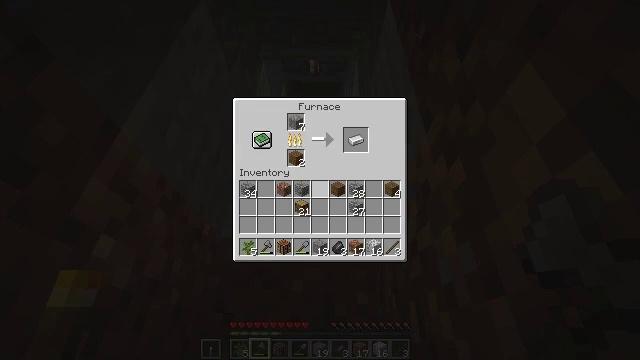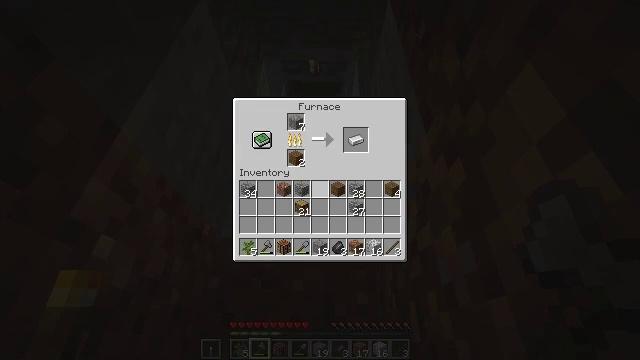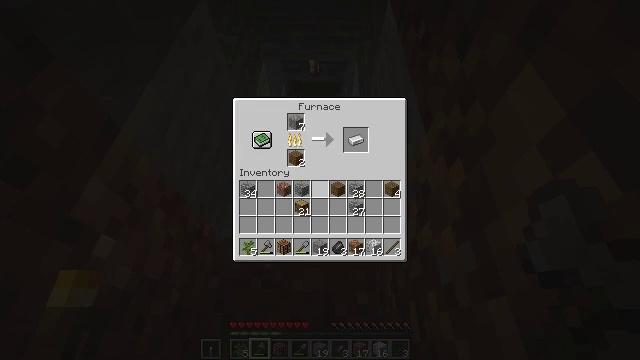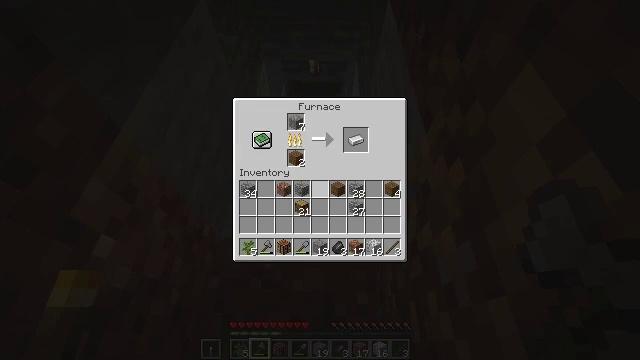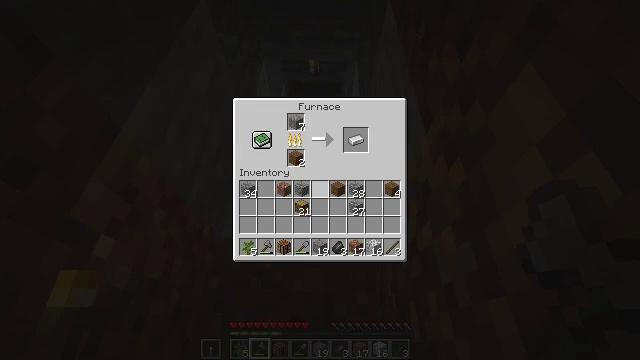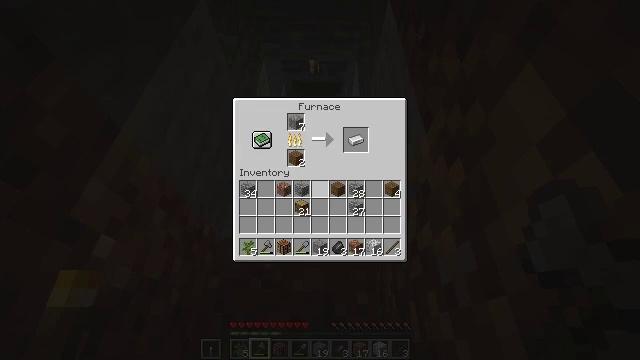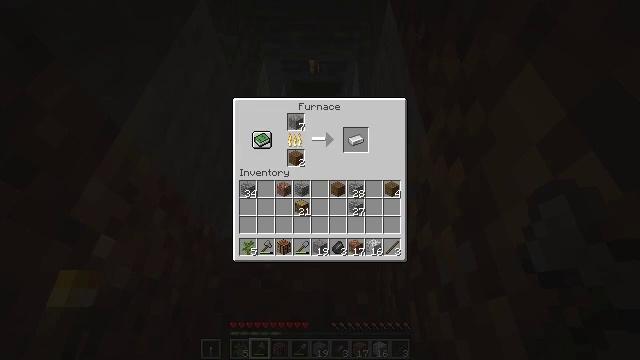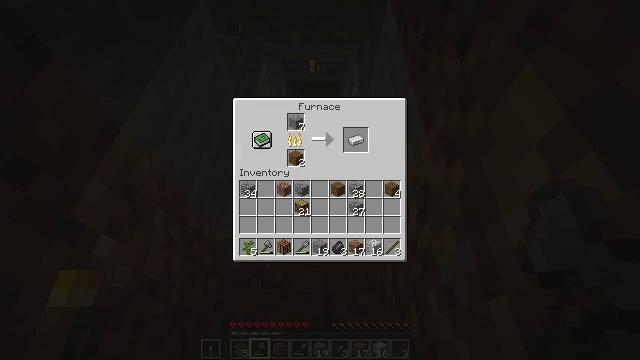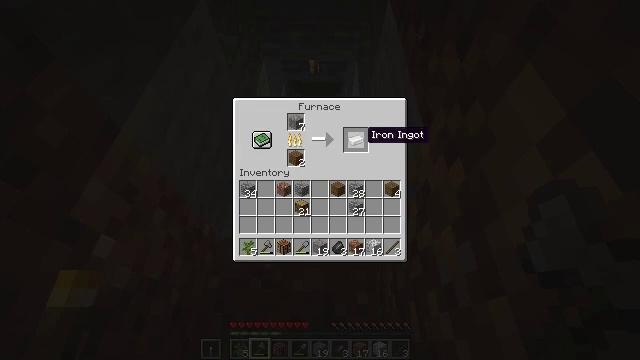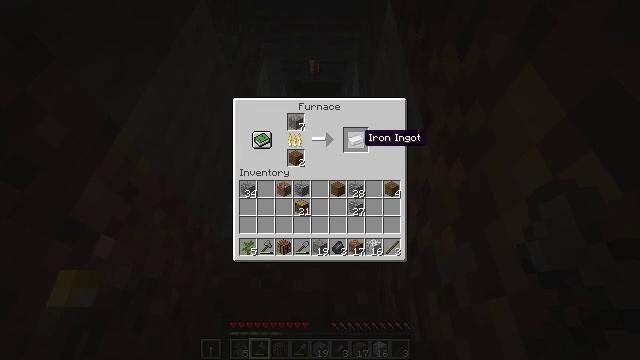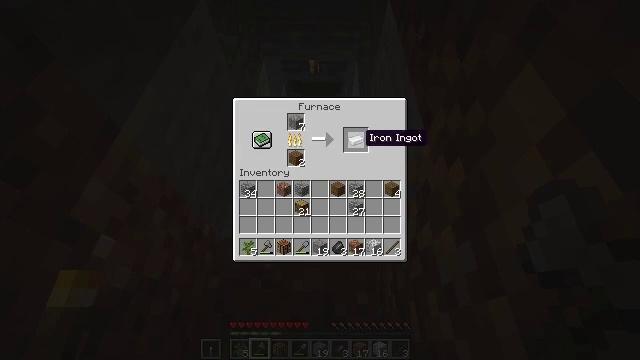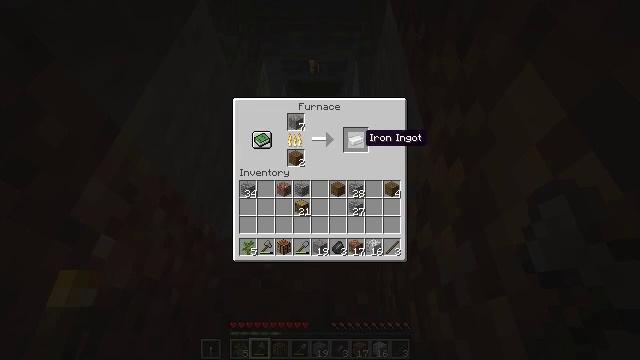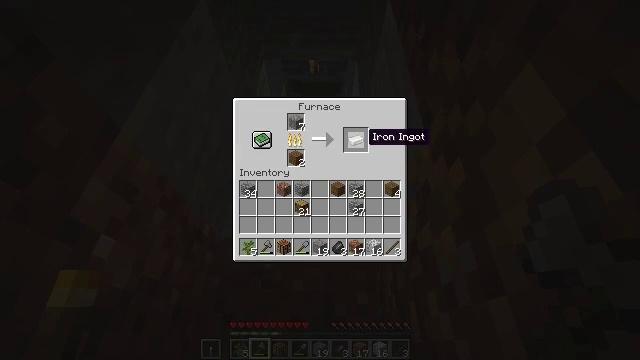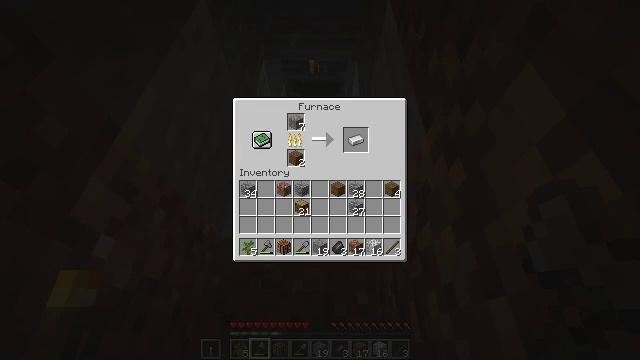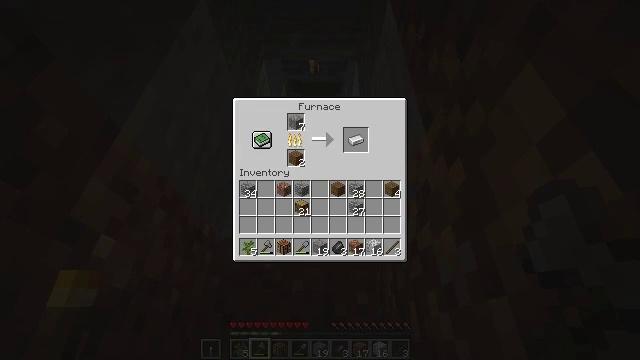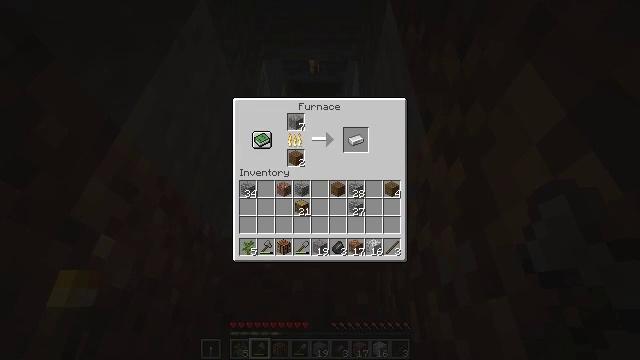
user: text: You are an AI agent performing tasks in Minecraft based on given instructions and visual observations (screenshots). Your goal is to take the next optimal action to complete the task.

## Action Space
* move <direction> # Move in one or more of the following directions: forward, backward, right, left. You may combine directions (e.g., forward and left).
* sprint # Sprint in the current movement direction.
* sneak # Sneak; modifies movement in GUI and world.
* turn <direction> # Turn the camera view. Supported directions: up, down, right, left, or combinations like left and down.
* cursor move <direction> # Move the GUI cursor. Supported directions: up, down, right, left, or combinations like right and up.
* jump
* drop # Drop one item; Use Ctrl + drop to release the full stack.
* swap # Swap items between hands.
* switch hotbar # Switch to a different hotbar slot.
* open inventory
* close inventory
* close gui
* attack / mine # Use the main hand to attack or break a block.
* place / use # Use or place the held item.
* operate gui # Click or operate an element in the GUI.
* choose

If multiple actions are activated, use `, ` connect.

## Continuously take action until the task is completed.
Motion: motion action
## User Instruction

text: Smelt an iron ingot.
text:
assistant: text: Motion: no_op
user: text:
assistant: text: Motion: no_op
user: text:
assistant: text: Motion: no_op
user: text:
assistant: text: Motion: no_op
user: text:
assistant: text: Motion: no_op
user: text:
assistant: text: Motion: turn right
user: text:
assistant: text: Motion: turn right
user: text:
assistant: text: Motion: turn right
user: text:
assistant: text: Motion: no_op
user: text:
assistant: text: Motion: no_op
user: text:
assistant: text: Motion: no_op
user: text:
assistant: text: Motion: no_op
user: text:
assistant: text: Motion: no_op
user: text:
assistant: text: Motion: no_op
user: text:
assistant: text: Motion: no_op
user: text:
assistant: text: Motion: no_op
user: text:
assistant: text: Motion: no_op
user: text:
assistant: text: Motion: no_op
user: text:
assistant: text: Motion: no_op
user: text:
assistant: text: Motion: no_op
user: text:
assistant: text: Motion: no_op
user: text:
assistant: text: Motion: no_op
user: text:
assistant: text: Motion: no_op
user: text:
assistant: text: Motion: sneak
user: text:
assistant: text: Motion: sneak
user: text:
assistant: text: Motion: sneak
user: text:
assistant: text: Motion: sneak
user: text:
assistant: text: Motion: sneak
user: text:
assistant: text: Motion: sneak
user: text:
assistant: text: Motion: sneak